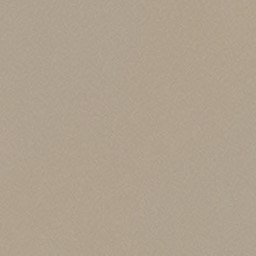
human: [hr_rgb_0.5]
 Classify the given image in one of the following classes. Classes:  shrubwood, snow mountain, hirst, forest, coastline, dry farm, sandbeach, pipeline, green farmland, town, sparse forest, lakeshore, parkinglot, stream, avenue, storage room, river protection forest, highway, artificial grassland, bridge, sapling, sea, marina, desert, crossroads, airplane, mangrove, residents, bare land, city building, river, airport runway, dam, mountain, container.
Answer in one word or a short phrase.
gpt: desert